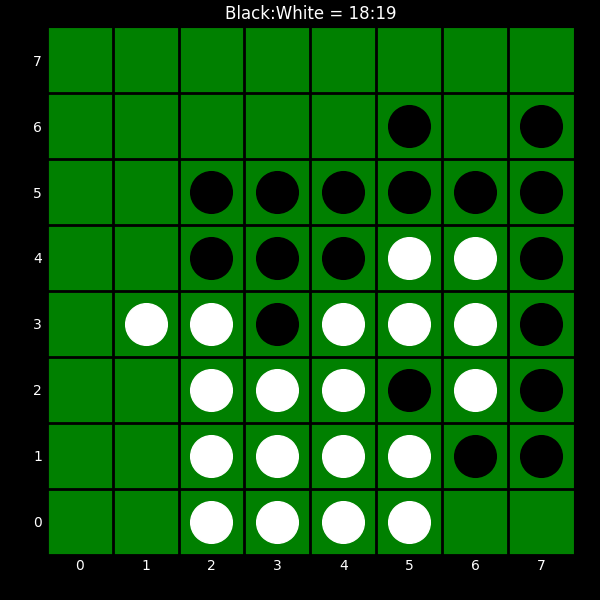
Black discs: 18
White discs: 19